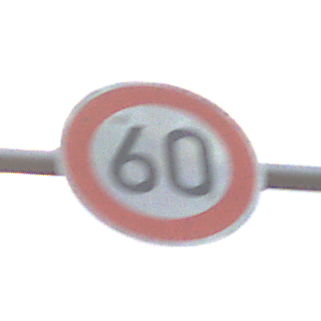
Verkehrszeichen: Geschwindigkeit60
Umgebung: Outdoor, Suburban
Tageszeit: MorningAfternoon
Wetter: Overcast
Licht: Natural
Jahreszeit: NotSpecified
Kontrast: LowContrast